Question: I have a query that returns me 1400 rows.
It's basic.
'''
SELECT * FROM dbo.entity_event ee
'''
That is taking between 250 and 380ms, averaging though, on the 360ms. I'd expect this to be much quicker. I am running it on a laptop though, but an i7, 8gb, SSD. Does that seem normal, or should it be quicker? The table only has the total result set. No Where clause.
Running:
'''
SELECT * FROM dbo.entity_event ee WHERE entity_event_type_id = 1
'''
Takes the same time.
There is a clustered index on the primary key (id) in the table.
The table has around 15 columns. Mainly dates, ints and decimal(16,2).
If it seems slow, what can I look at to improve this? I do expect the table to become rather large as the system gets used.
I'm unable to track this on my live site, as the host doesn't allow SQL Profile to connect (Permissions). I can only check on my dev machine. It doesn't seem quick when live though.
The issue originates from a VIEW that I have, which is taking 643ms average. It has 8 joined tables, 4 of which are OUTER joins, ruling out the option of an indexed view.
The view, however, does use the column names, including other logic (CASE... ISNULL etc).
EDIT: I notice that SELECT TOP 10 ... Takes 1ms. SELECT TOP 500 .. Takes 161ms... So, it does seem liniar, and related to the volume of data. I'm wondering if this can be improved?
Execution plan:

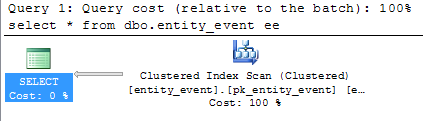
Answer: This looks normal to me as it appears it's doing a full scan regardless of the WHERE clause--because the entity_event_type_id is not your PK nor indexed. So putting that WHERE clause will not help since it's not indexed.
Doing the Top N will help because it knows it doesn't need to scan the whole clustered pk index.
So...Yes it can be improved--if you index entity_event_type_id you would expect a faster time with that WHERE clause. But as always...index it only if you really will be using that field in WHERE clauses often.
--Jim